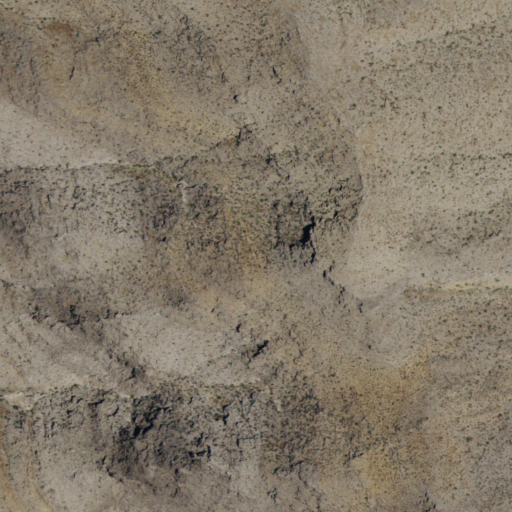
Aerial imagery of mountains in Nevada named Tule Springs Hills containing only shrub